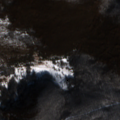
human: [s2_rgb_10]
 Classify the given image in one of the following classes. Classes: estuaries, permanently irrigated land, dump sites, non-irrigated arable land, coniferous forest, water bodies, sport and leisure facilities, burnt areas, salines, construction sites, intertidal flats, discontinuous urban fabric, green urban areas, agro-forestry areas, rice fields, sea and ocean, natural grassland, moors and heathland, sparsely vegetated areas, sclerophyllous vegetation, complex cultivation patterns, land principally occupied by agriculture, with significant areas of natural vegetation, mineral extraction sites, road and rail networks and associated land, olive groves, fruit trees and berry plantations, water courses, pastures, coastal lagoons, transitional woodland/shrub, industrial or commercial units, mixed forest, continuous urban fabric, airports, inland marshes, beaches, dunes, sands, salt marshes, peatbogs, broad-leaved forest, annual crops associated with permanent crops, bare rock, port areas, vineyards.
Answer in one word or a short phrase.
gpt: broad-leaved forest, natural grassland, transitional woodland/shrub